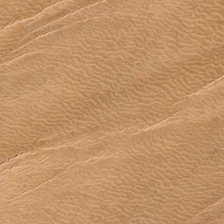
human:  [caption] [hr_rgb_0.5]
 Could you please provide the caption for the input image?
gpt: several ripples are in a piece of yellow desert .

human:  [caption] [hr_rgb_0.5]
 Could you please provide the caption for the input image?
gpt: several ripples are in a piece of yellow desert .

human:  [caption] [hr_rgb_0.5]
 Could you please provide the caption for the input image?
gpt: several ripples are in a piece of yellow desert .

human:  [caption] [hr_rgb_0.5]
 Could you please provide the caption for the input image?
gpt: several ripples are in a piece of yellow desert .

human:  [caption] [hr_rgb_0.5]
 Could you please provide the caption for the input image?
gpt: several ripples are in a piece of yellow desert .